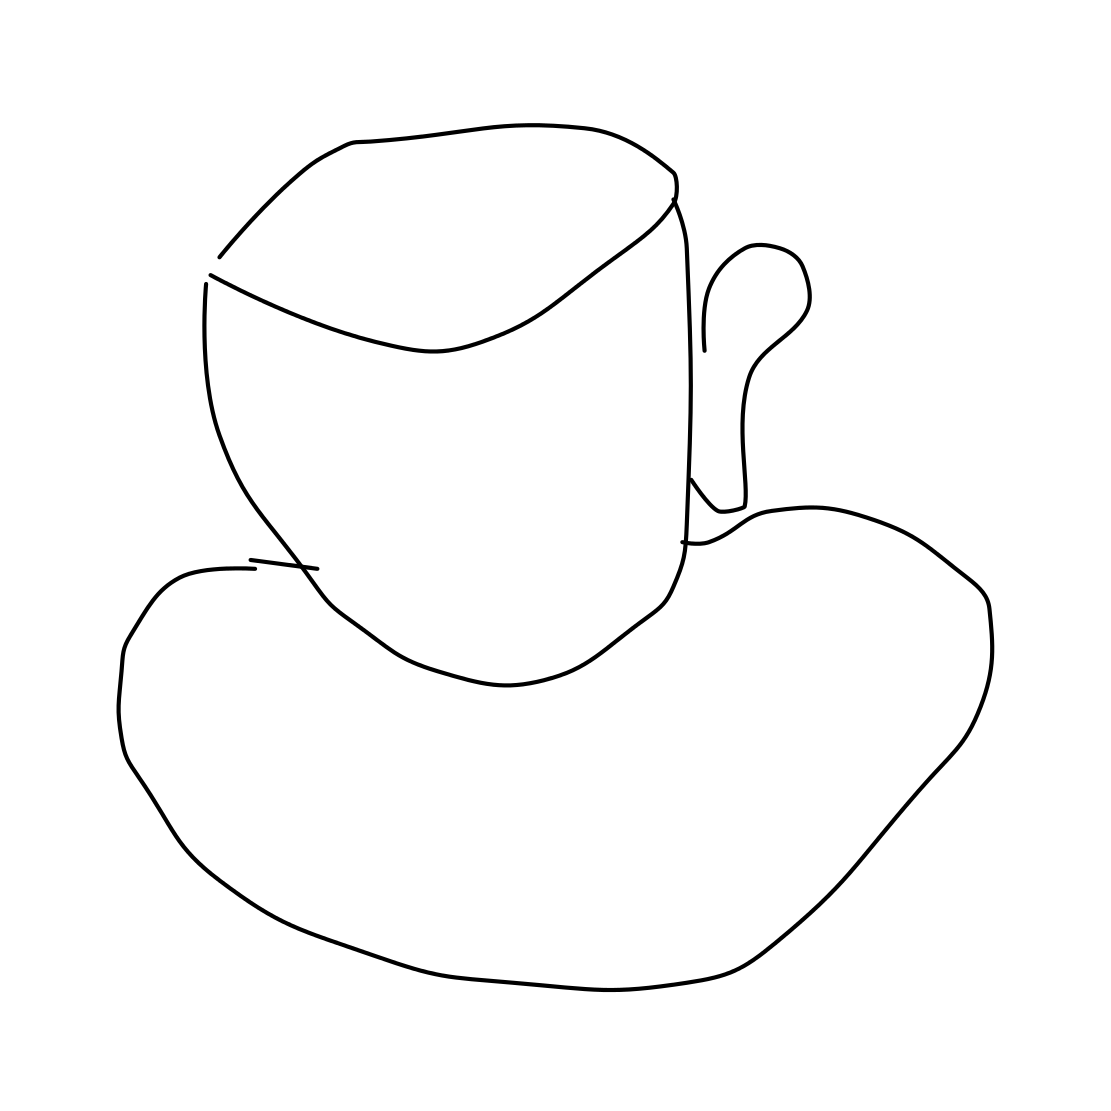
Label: teacup